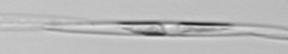
Label: Pseudo-nitzschia